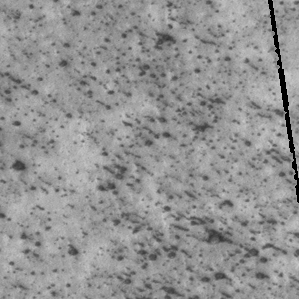
Label: frost